Interaction volume radius: 5 \u00c5
Interaction volume height: 25 \u00c5
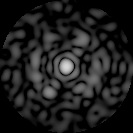
Disorder parameter: 0.82